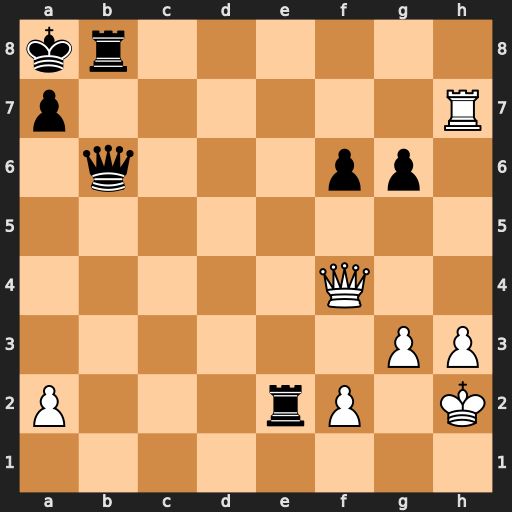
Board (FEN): kr6/p6R/1q3pp1/8/5Q2/6PP/P3rP1K/8
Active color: w
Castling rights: -
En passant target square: -
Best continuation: Qf3+ Qb7 Rxb7 Rxf2+ Qxf2